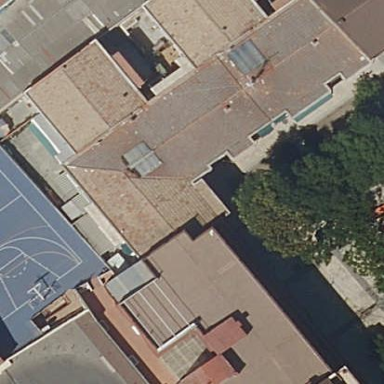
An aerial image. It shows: School building.